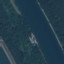
Land use / land cover: River